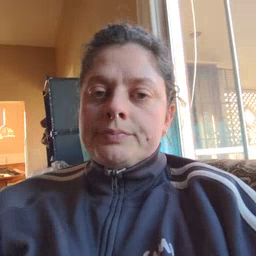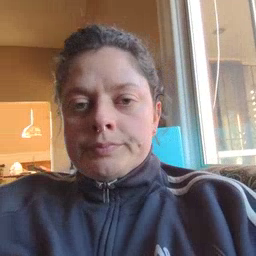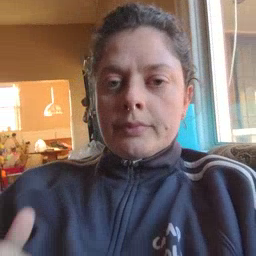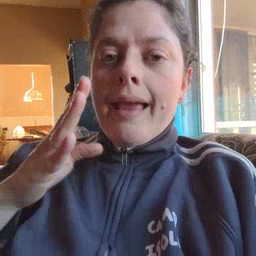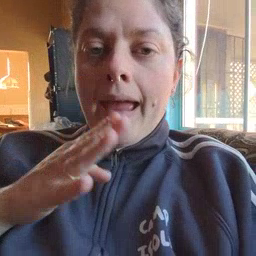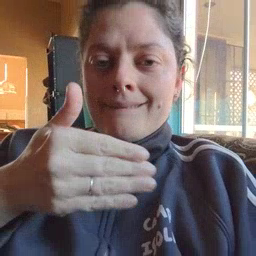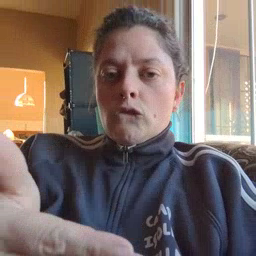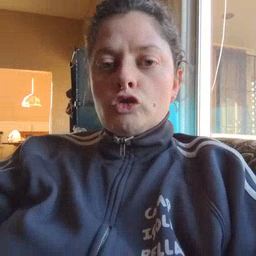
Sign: after